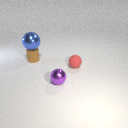
small brown rubber cylinder below large blue metal sphere